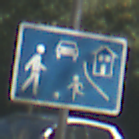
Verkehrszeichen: BeginnVerkehrsberuhigterBereich
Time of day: Midday
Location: Outdoor (RoadRail)
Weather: Clear
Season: NotSpecified
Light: Natural